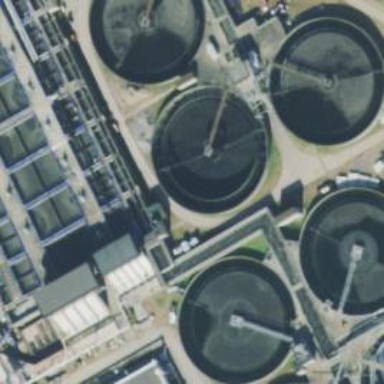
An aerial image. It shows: Image of wastewater.